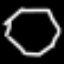
Label: octagon